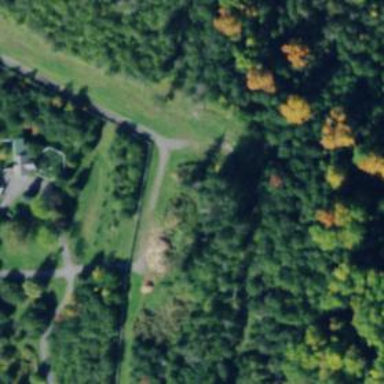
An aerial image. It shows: Path.